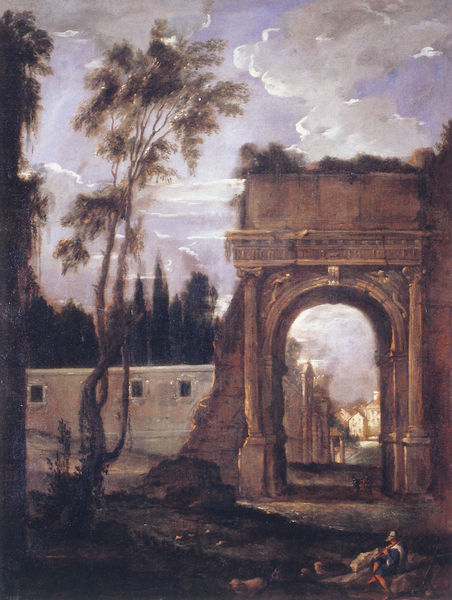
Titel: Der Titusbogen in Rom
Institution: Madrid, Museo del Prado
Schlagwörter: baum, gemälde, himmel, mann, wolken, landschaft, stadt, säule, säulen, gebäude, wolke, architektur, trauer, wald, sommer, strand, mauer, pause, pilaster, romantik, tor, ruine, torbogen, rundboden